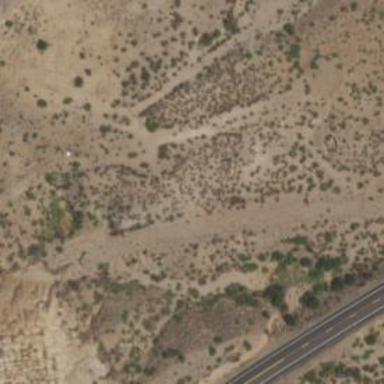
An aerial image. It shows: Track road.